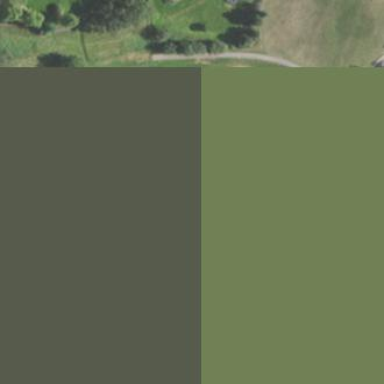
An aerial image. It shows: Rough grassy area used for golf.